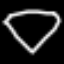
Label: diamond